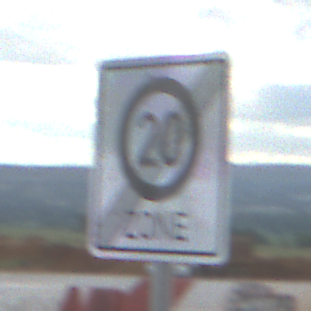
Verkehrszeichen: EndeZone20
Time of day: MorningAfternoon
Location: Outdoor (RoadRail)
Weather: PartlyCloudy
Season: NotSpecified
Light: Natural